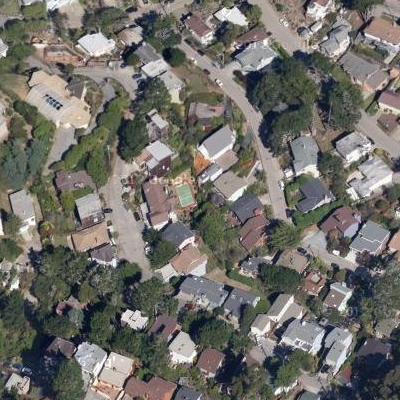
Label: fResident